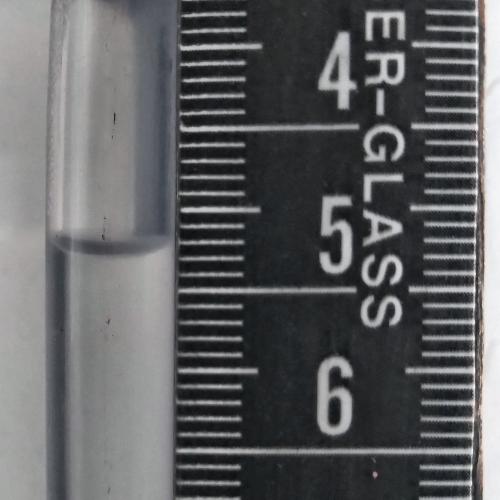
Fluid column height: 5.2 cm